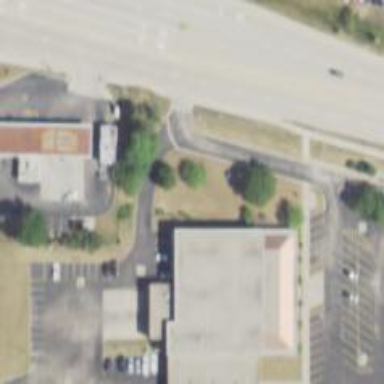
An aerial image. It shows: Public building serving as post office.